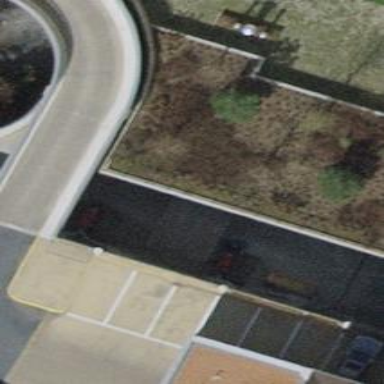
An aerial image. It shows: Parking entrance with lift gate.